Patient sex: M
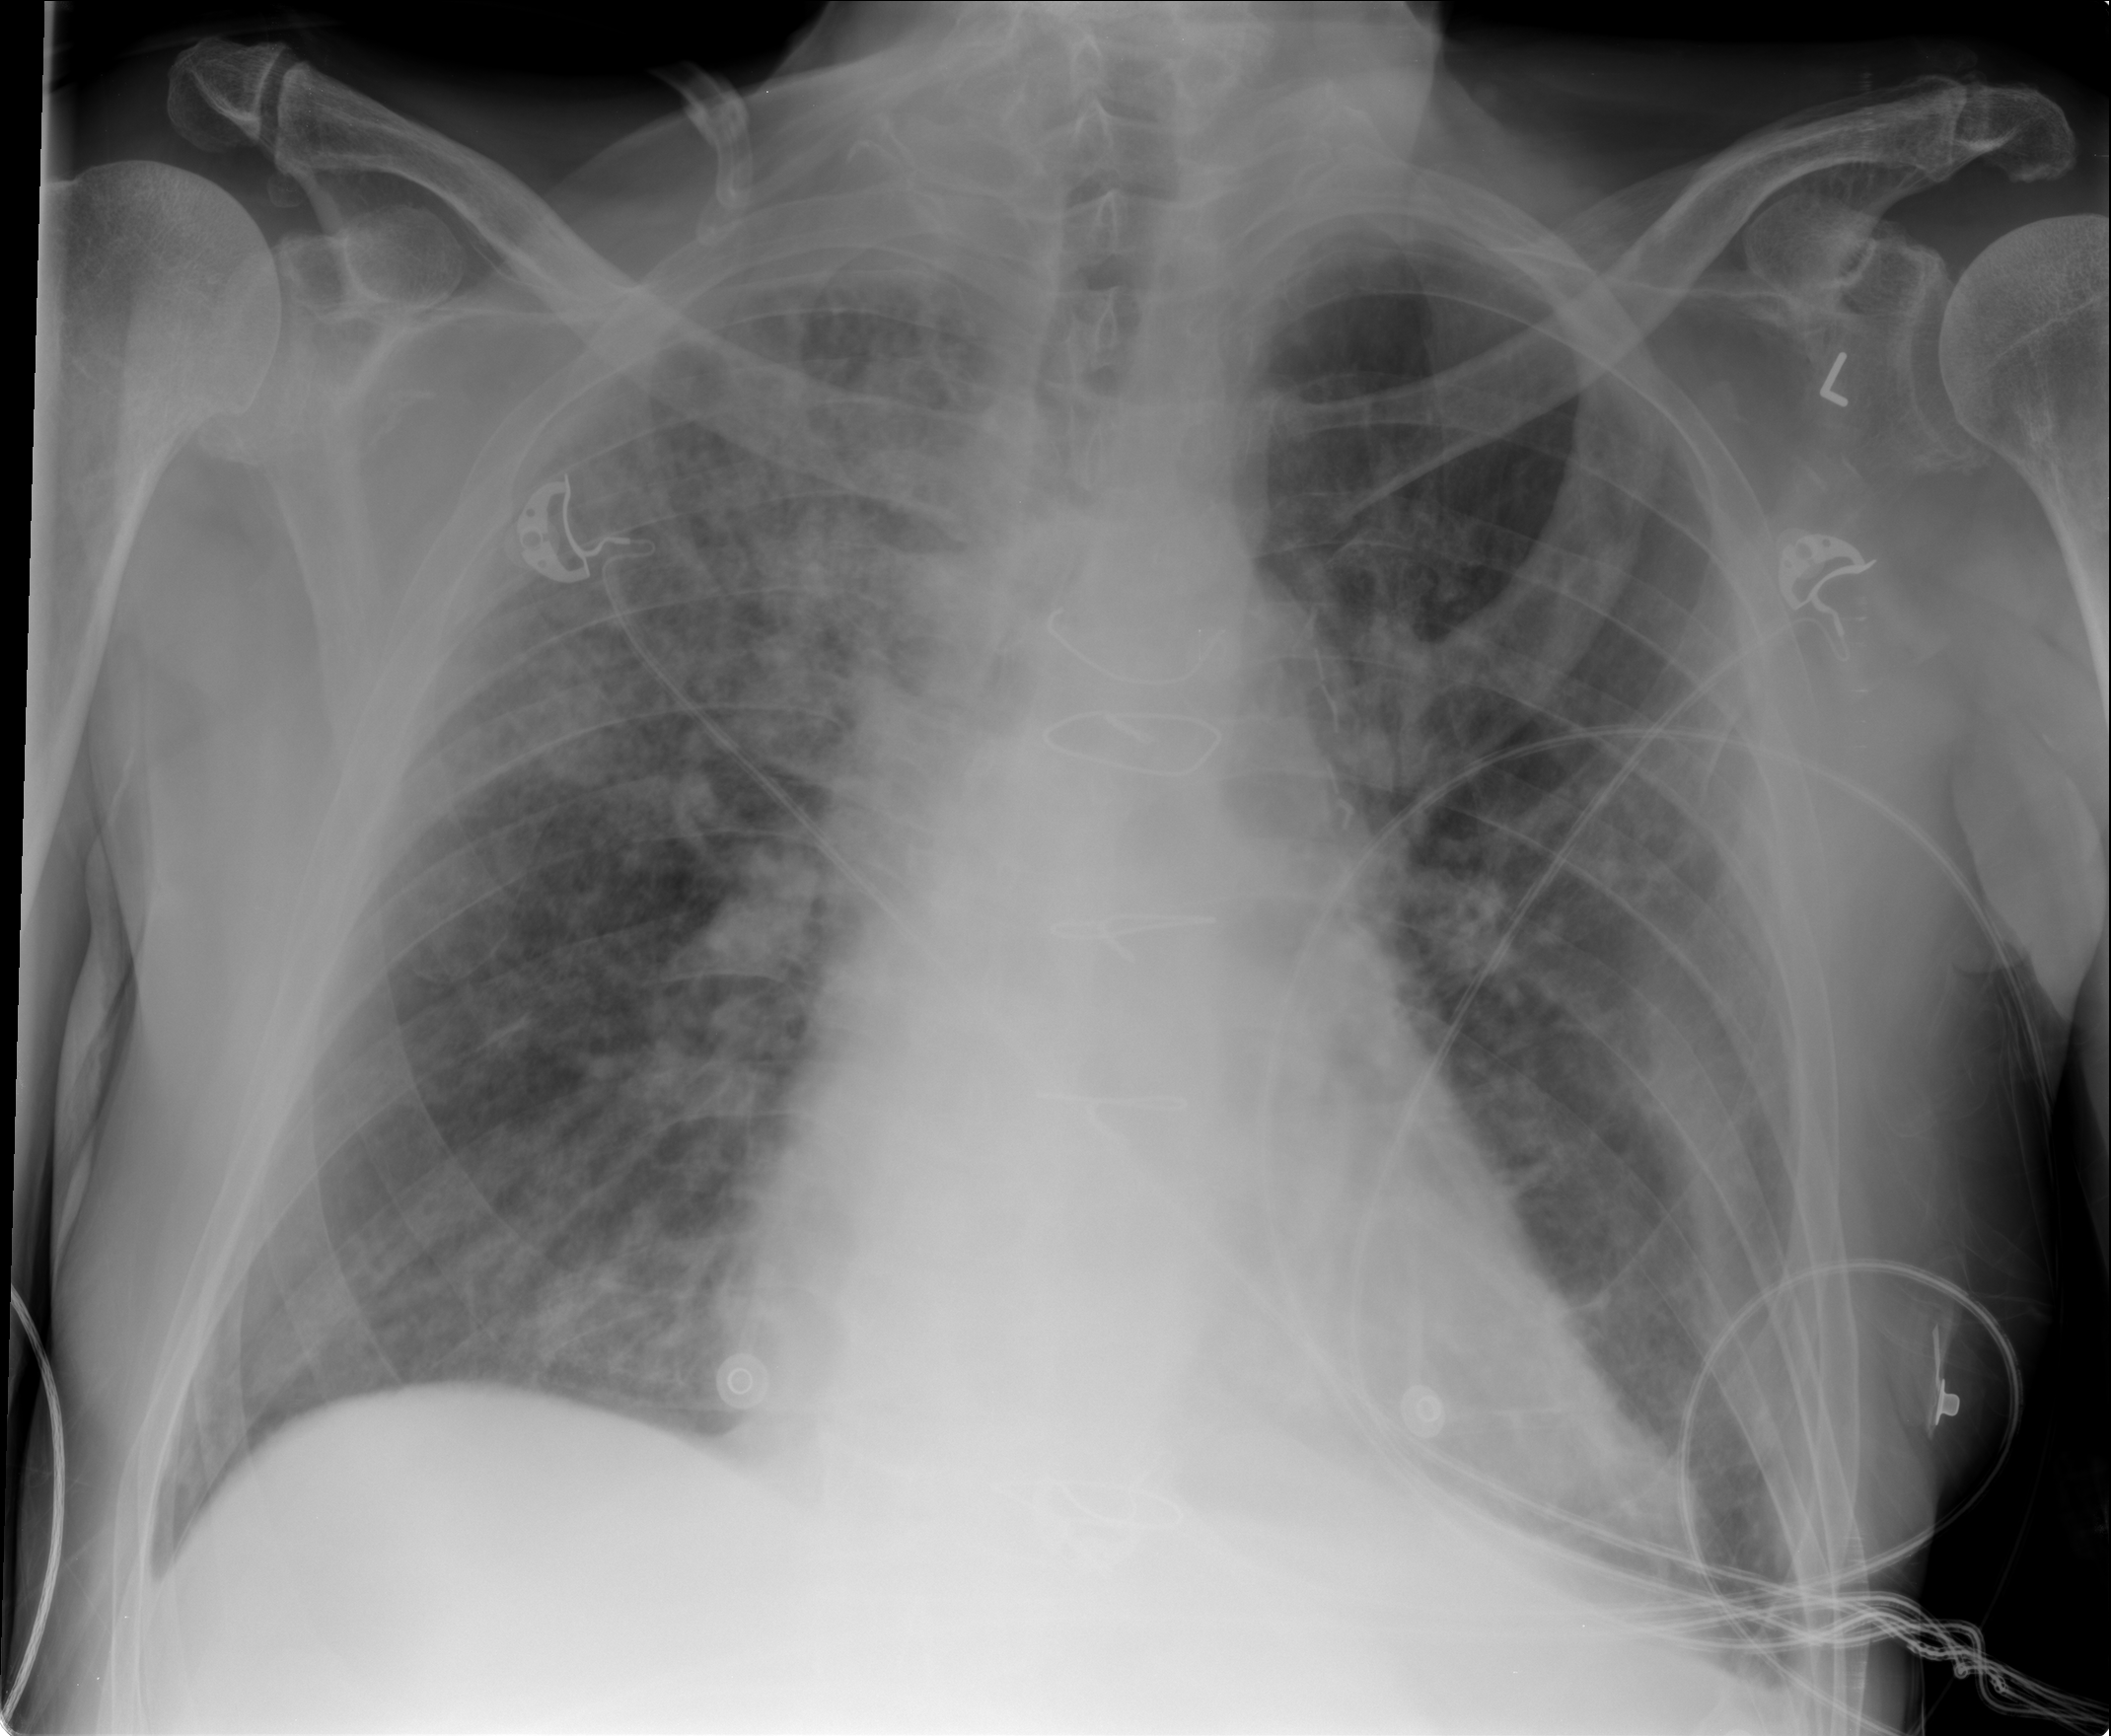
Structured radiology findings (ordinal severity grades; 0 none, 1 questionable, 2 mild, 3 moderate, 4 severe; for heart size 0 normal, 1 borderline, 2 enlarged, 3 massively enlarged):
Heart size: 0
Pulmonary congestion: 0
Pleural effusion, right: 0
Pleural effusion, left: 2
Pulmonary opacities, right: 3
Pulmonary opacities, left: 0
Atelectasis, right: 2
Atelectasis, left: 2